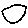
Label: circle